Field crop: maize
Growth stage: 1
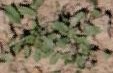
Species: convolvulus